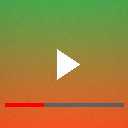
Screen state: on